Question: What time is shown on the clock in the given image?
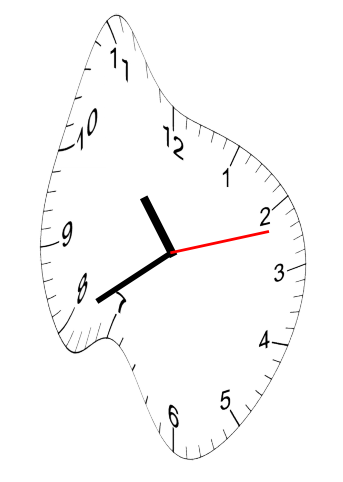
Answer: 10:40:12